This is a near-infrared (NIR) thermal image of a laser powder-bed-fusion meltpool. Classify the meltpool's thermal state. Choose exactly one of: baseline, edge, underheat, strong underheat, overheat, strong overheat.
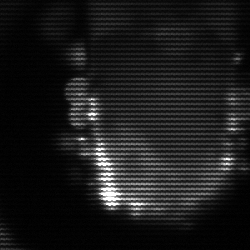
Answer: baseline